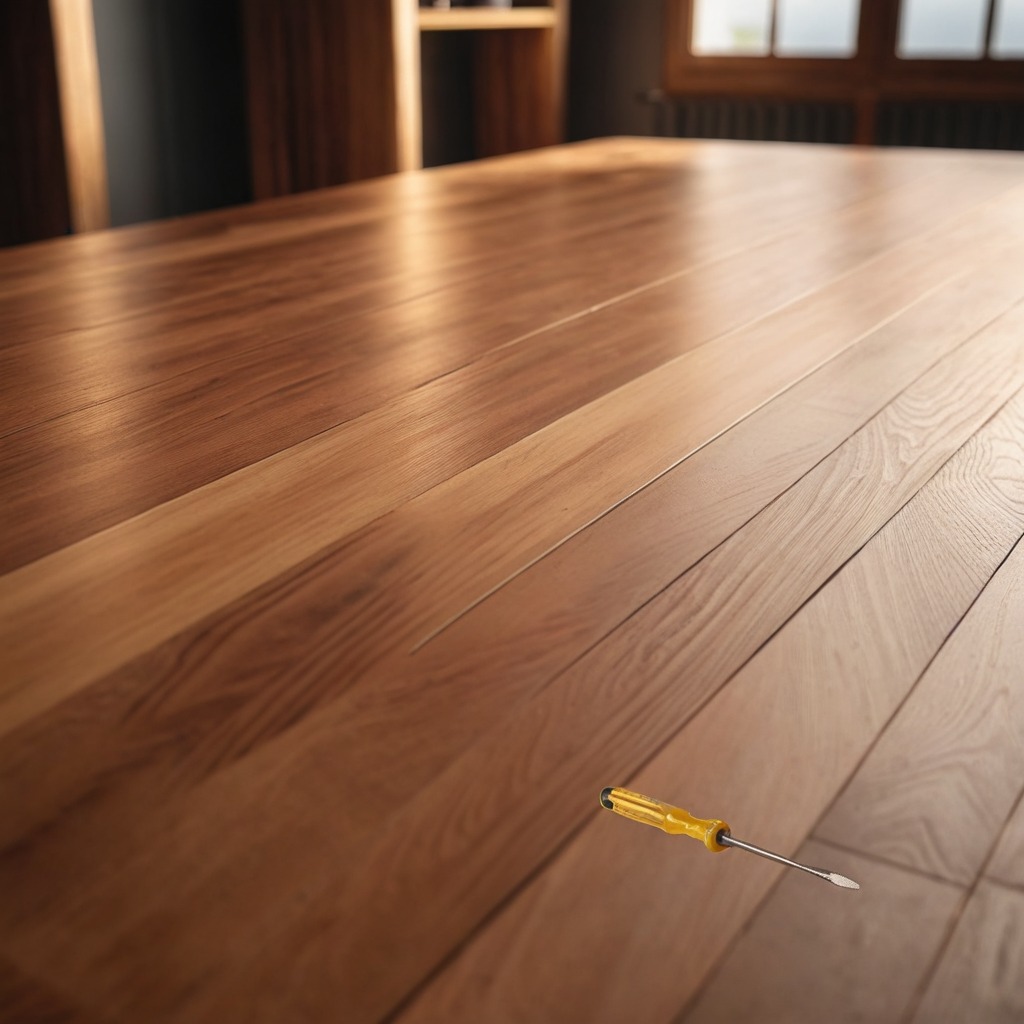
A screwdriver lies on the wooden table in a carpentry studio.